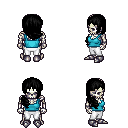
a pixel art fantasy rpg character, male body template, skeleton, teal pirate shirt, white pants, black right-swept hairstyle, metal boots, four views (front, back, left, right), 2x2 character sprite sheet, small pixel art, hard edges, no anti-aliasing